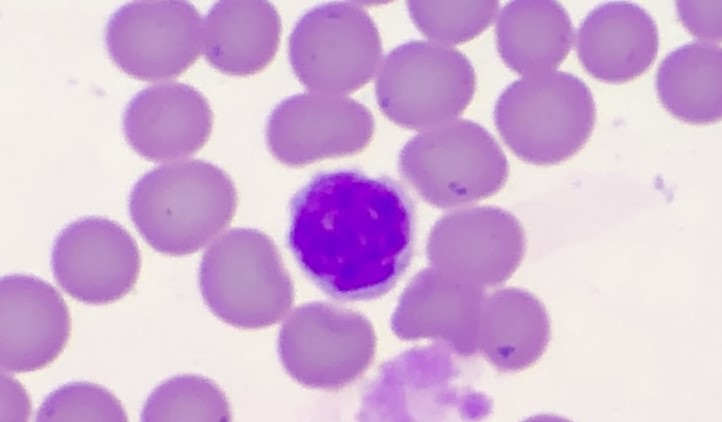
White blood cell type: Lymphocyte